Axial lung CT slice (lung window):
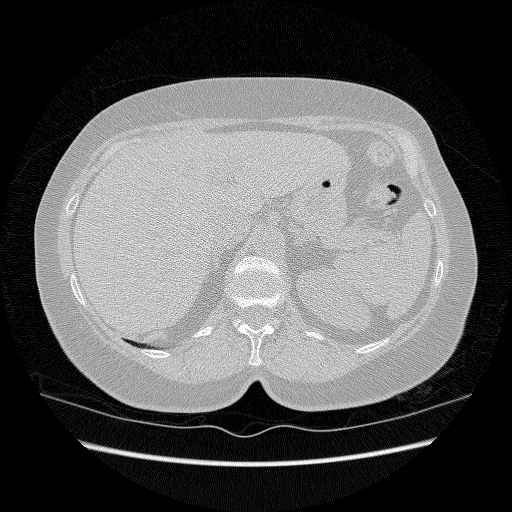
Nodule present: no